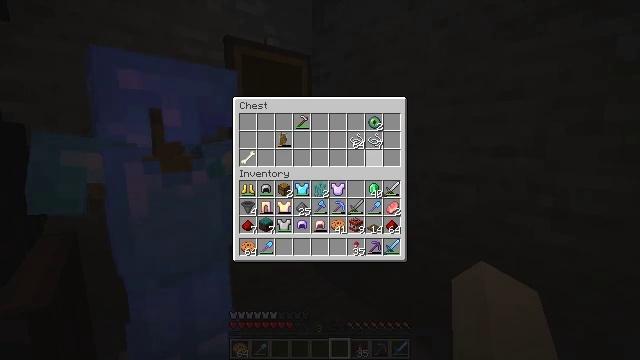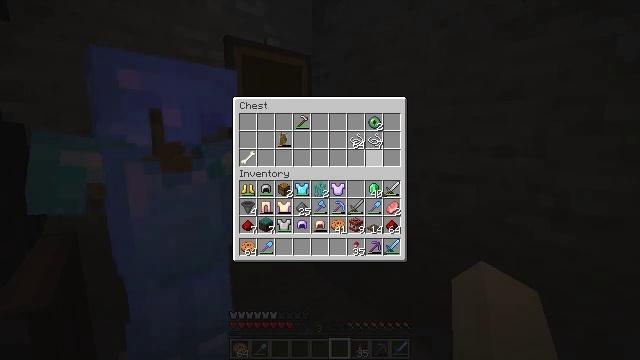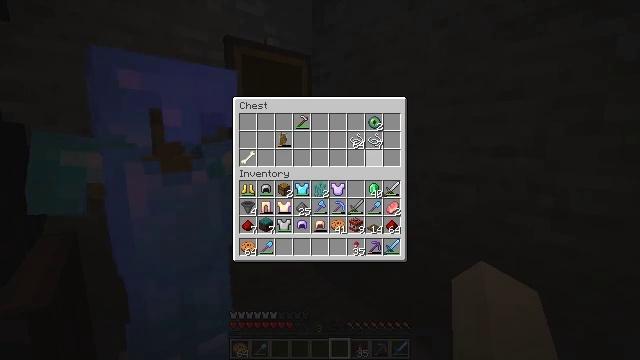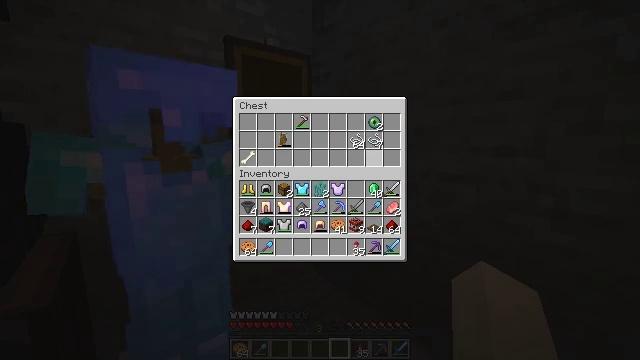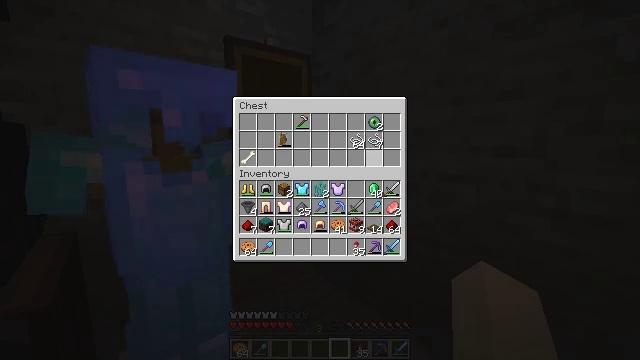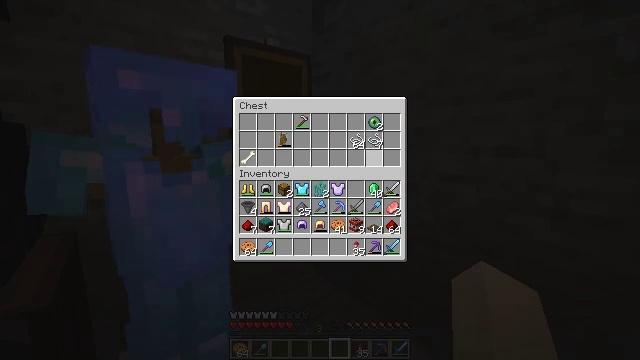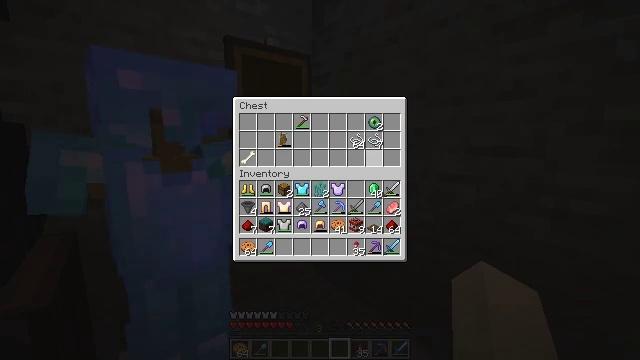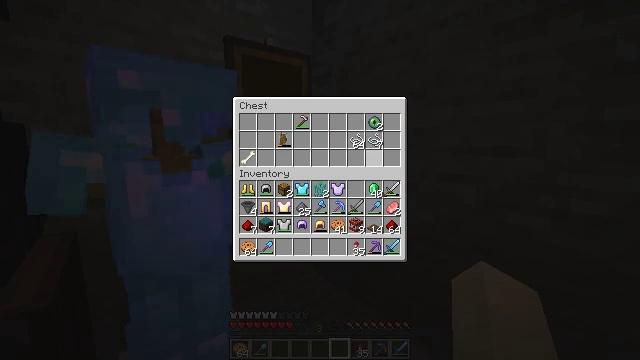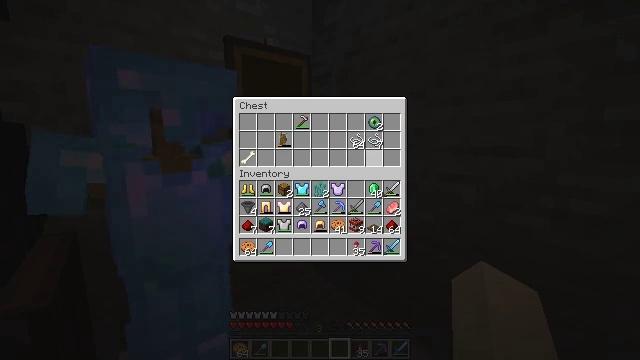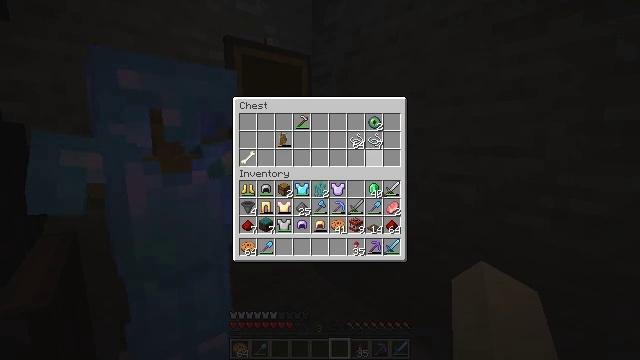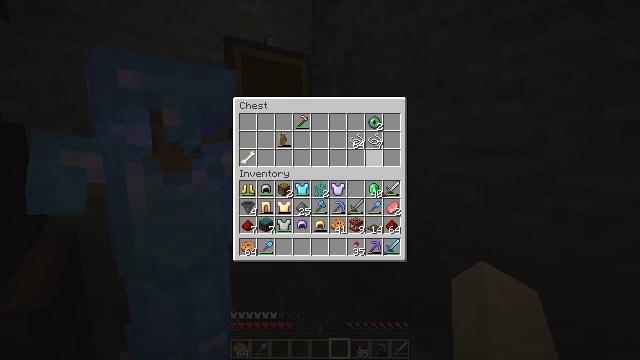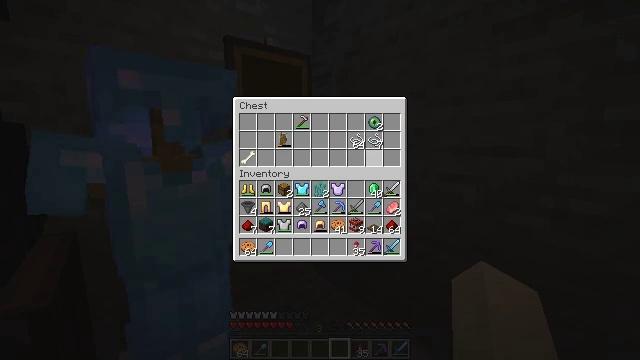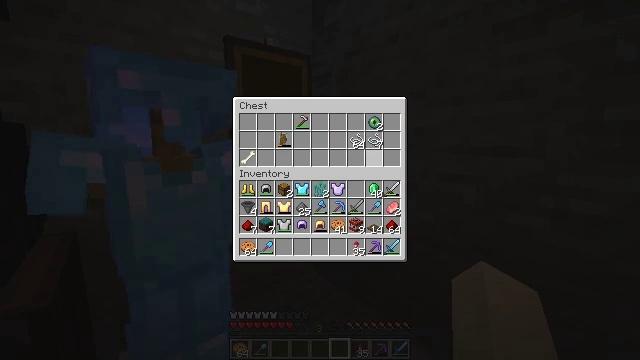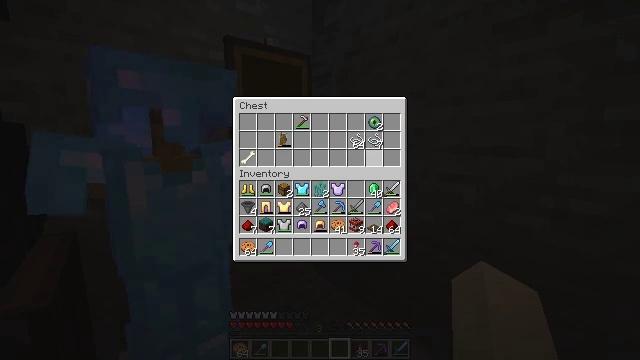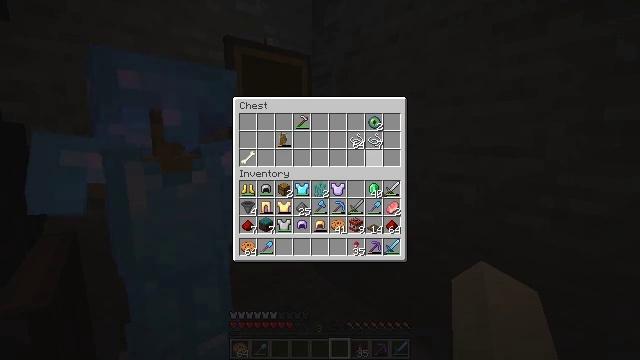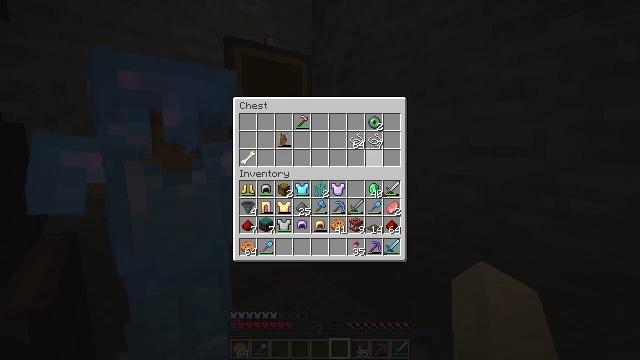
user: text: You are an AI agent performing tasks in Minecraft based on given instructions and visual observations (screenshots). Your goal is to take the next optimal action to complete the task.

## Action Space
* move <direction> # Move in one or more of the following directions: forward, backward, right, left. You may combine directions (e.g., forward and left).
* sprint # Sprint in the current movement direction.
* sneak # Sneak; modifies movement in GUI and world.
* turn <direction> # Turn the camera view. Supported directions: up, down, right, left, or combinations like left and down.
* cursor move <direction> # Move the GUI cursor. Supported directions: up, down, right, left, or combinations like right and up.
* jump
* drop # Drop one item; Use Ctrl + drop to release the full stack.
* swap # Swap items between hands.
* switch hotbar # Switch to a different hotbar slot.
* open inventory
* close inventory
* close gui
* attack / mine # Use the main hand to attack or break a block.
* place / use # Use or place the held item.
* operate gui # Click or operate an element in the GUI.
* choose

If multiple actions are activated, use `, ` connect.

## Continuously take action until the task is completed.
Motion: motion action
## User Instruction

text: Combine gold nuggets and a carrot to make a golden carrot.
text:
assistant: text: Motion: no_op
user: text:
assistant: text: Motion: no_op
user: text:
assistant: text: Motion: no_op
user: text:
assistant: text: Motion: no_op
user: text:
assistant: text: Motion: no_op
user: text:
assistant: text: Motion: no_op
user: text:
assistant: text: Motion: no_op
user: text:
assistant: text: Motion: no_op
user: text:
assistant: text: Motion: no_op
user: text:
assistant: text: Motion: no_op
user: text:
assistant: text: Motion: no_op
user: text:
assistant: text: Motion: no_op
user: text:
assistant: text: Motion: no_op
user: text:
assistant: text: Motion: no_op
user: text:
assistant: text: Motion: no_op
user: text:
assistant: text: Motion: no_op
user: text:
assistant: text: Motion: no_op
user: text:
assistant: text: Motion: no_op
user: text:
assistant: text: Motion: no_op
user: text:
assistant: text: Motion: no_op
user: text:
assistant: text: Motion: no_op
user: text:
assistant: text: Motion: no_op
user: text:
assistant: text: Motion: turn left
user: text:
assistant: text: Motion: turn left and down
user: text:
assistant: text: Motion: turn left
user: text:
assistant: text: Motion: no_op
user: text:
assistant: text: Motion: no_op
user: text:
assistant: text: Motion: no_op
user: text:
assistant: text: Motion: turn down
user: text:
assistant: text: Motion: no_op